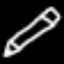
Label: pencil